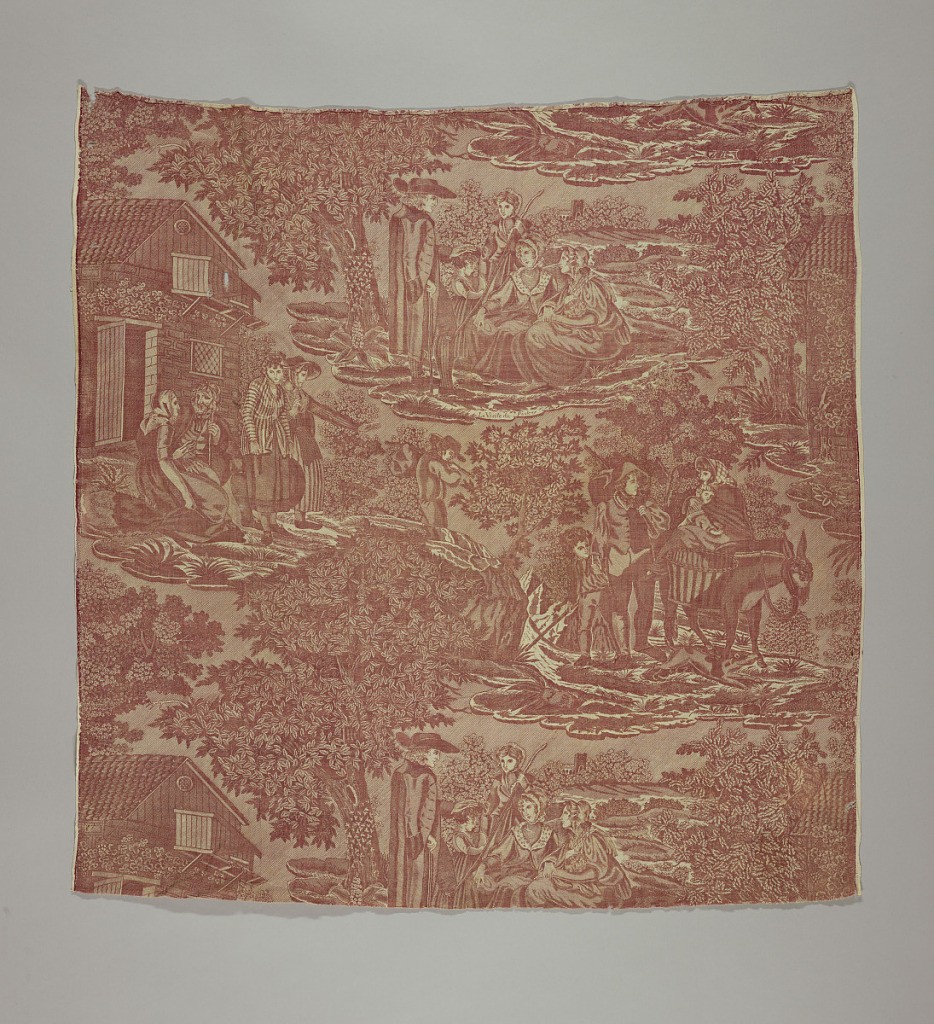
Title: La Visite du Pasteur
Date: mid-19th century
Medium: cotton Technique: printed by engraved roller on plain weave
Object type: Textile
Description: Three different scenes, in sepia on white. All the designs are taken from plate sources and are reversed. The original  was printed by Favre Petitpierre et Cie. in Nantes about 1815 and was called 'The Scottish Shepherds'.